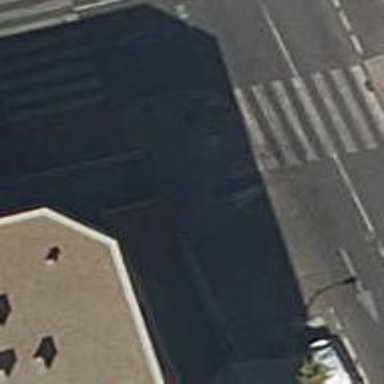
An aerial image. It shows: Road with steps.